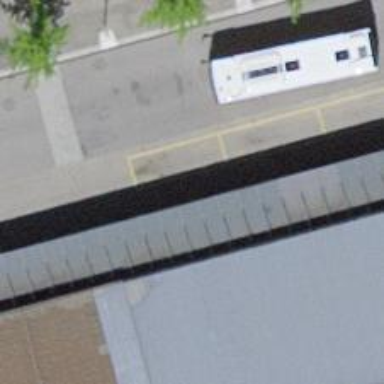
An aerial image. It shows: Taxi stand.